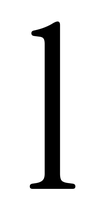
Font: InstrumentSerif-Regular